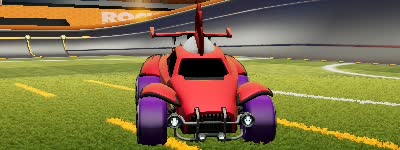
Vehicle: octane